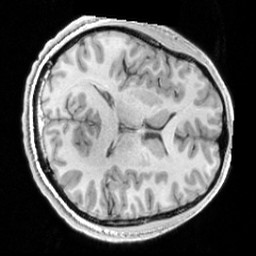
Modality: T1w
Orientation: axial
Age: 18
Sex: male
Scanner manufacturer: siemens
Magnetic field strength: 3 T
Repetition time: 1.63 s
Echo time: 0.00311 s